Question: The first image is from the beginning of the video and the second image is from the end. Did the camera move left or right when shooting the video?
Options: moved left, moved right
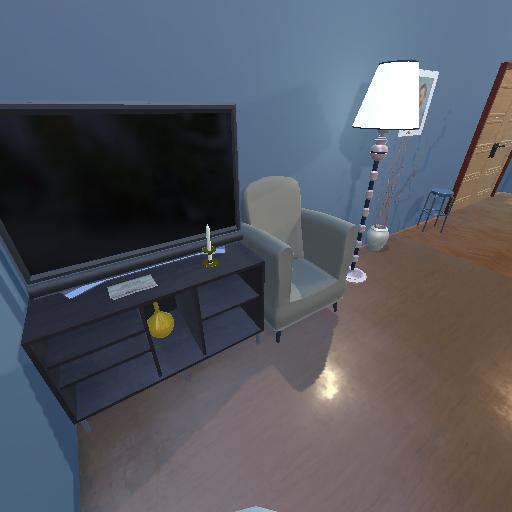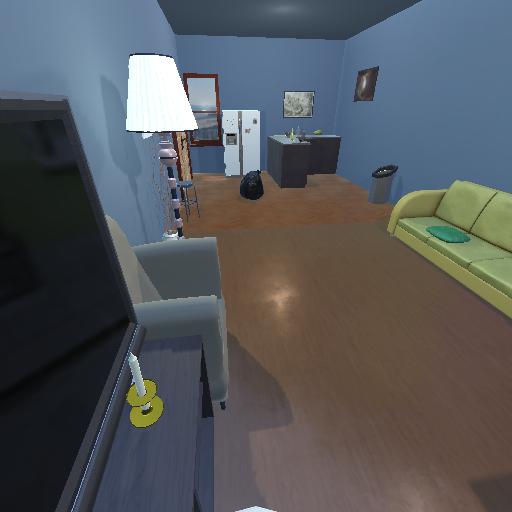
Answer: moved left